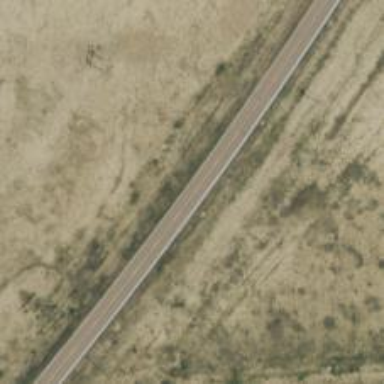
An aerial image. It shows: Primary road with asphalt surface.